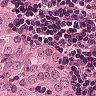
Metastatic tissue present: yes